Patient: sex F, age 36
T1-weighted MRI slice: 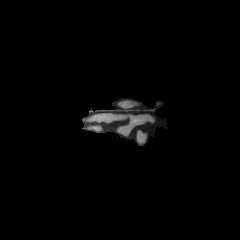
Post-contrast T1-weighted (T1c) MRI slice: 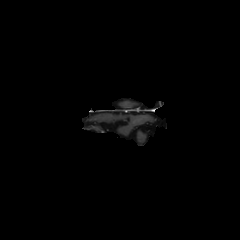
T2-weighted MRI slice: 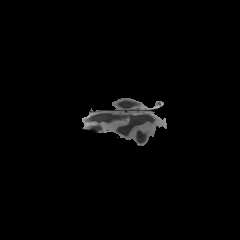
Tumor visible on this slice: no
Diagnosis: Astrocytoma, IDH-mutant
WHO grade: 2